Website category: book
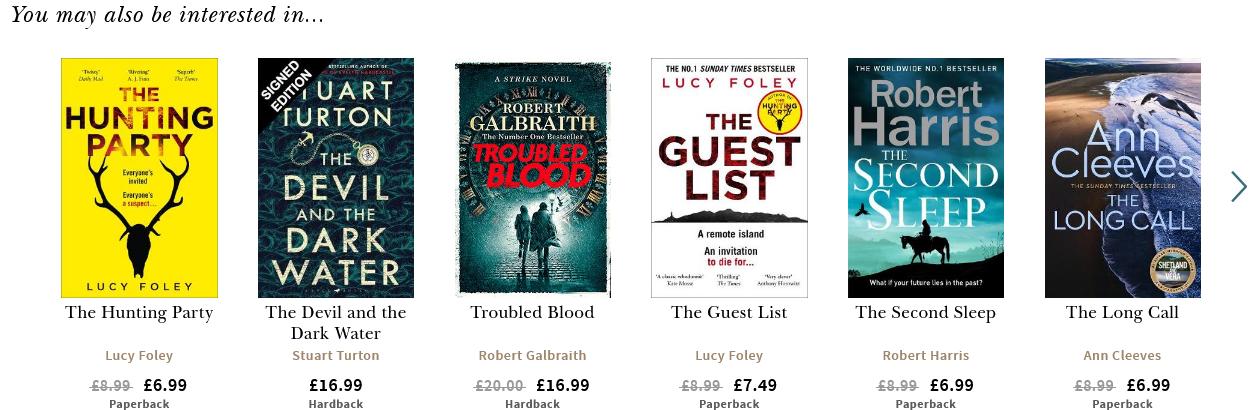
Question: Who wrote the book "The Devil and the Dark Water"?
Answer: Stuart Turton

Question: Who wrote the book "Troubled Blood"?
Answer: Robert Galbraith

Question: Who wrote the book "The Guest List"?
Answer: Lucy Foley

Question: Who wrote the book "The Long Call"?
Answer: Ann Cleeves

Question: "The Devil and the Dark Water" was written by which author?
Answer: Stuart Turton

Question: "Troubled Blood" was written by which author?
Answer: Robert Galbraith

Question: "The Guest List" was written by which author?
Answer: Lucy Foley

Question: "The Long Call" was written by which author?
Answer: Ann Cleeves

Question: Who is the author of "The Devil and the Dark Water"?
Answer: Stuart Turton

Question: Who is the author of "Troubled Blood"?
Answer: Robert Galbraith

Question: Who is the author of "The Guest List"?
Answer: Lucy Foley

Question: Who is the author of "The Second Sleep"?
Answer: Robert Harris

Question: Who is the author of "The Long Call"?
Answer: Ann Cleeves

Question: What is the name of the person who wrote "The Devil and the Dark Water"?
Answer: Stuart Turton

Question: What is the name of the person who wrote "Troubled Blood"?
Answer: Robert Galbraith

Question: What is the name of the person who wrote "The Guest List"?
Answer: Lucy Foley

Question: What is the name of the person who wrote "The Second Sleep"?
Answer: Robert Harris

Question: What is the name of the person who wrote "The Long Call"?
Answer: Ann Cleeves

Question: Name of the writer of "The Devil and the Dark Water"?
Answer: Stuart Turton

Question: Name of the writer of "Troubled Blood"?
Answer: Robert Galbraith

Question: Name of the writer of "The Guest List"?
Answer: Lucy Foley

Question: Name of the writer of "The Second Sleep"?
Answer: Robert Harris

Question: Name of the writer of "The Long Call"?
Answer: Ann Cleeves

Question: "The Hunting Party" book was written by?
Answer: Lucy Foley

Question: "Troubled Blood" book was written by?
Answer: Robert Galbraith

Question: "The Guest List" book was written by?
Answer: Lucy Foley

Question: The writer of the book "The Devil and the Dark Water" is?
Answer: Stuart Turton

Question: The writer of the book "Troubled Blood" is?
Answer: Robert Galbraith

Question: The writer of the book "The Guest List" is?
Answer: Lucy Foley

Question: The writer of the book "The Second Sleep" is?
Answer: Robert Harris

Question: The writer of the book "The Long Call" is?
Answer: Ann Cleeves

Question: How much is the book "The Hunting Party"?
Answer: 6.99

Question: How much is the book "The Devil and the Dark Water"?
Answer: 16.99

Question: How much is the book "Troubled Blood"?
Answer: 16.99

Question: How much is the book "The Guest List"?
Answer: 7.49

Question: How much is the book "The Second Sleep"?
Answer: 6.99

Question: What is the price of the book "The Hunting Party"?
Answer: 6.99

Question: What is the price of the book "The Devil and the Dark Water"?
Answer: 16.99

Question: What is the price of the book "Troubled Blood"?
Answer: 16.99

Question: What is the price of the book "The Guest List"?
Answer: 7.49

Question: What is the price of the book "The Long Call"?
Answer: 6.99

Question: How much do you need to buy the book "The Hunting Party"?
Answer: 6.99

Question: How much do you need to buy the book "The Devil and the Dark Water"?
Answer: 16.99

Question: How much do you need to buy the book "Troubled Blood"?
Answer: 16.99

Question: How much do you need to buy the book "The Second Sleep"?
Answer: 6.99

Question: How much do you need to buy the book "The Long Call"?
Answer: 6.99

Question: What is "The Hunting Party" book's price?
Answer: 6.99

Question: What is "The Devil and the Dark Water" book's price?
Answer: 16.99

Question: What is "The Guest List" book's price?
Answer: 7.49

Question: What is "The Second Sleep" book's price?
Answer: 6.99

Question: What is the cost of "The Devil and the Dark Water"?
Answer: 16.99

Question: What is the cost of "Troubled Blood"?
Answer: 16.99

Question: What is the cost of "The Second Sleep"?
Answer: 6.99

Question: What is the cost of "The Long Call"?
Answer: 6.99

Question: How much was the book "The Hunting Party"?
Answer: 6.99

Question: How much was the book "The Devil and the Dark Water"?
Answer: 16.99

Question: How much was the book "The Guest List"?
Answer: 7.49

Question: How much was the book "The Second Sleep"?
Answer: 6.99

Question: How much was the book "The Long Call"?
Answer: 6.99

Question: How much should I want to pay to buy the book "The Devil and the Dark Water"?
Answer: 16.99

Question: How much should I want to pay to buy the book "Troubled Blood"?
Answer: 16.99

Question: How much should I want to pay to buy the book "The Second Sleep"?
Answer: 6.99

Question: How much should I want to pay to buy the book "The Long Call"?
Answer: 6.99

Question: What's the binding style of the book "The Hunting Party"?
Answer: Paperback